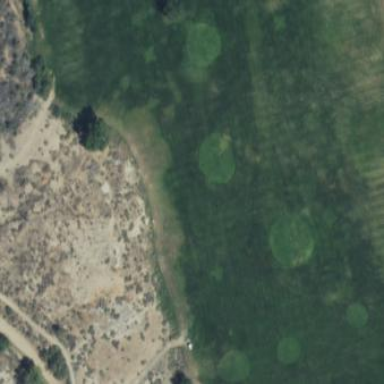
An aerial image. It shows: Grassy area designated as driving range for golf.